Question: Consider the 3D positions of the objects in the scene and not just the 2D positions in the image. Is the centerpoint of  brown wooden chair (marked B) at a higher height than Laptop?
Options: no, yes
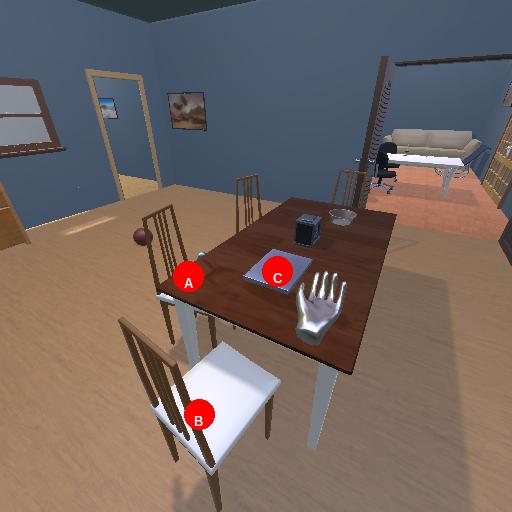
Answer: no